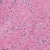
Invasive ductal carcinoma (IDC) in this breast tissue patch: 0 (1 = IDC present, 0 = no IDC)